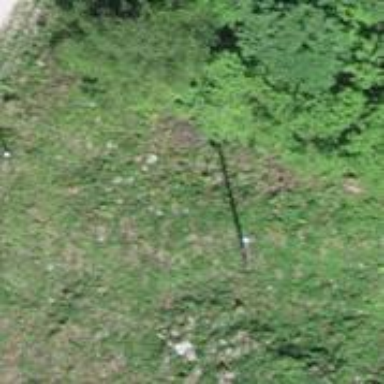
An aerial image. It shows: Power pole.